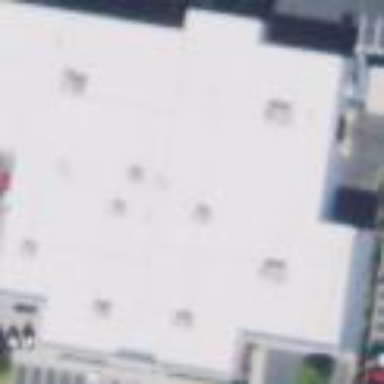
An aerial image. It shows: Car shop building.